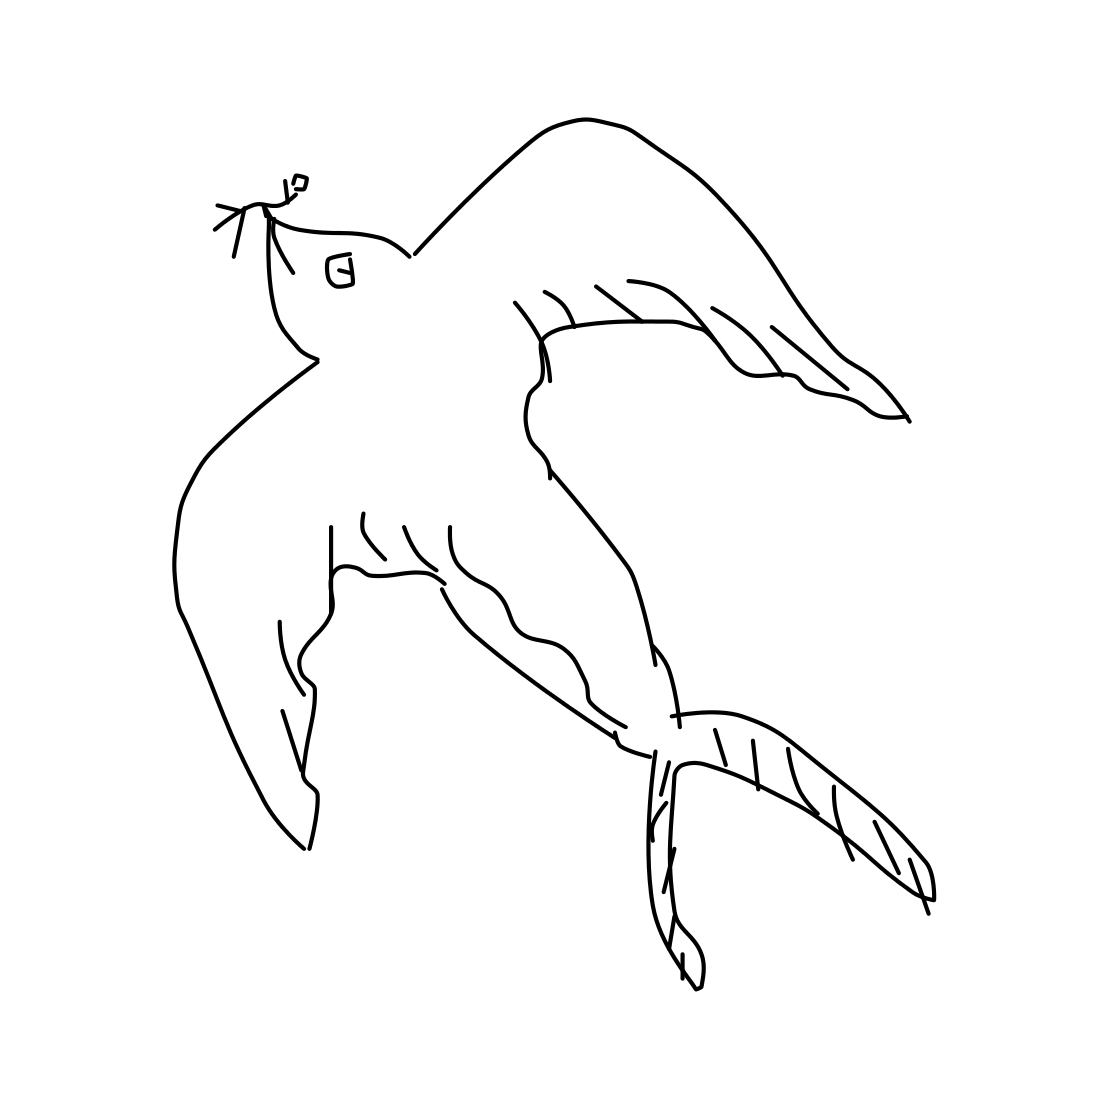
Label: flying bird